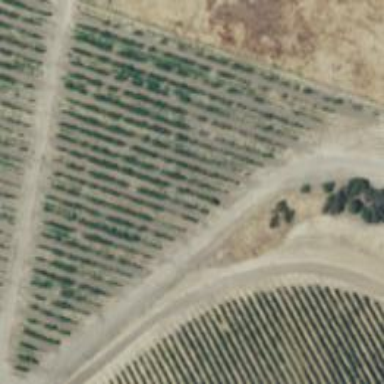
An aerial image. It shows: Vineyard growing grapes.